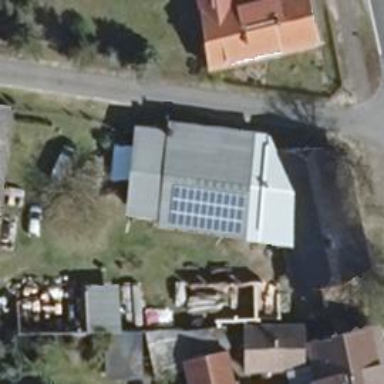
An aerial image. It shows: Solar photovoltaic panel generator producing electricity in small installation.